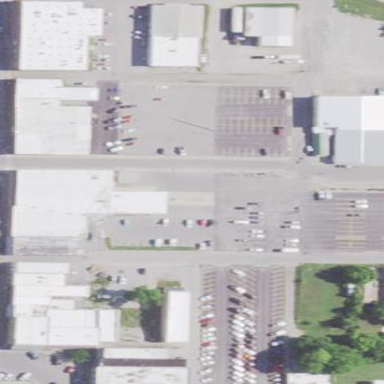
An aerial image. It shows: Commercial area.